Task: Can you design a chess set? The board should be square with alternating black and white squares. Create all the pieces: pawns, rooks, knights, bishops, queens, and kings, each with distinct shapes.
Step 1489:
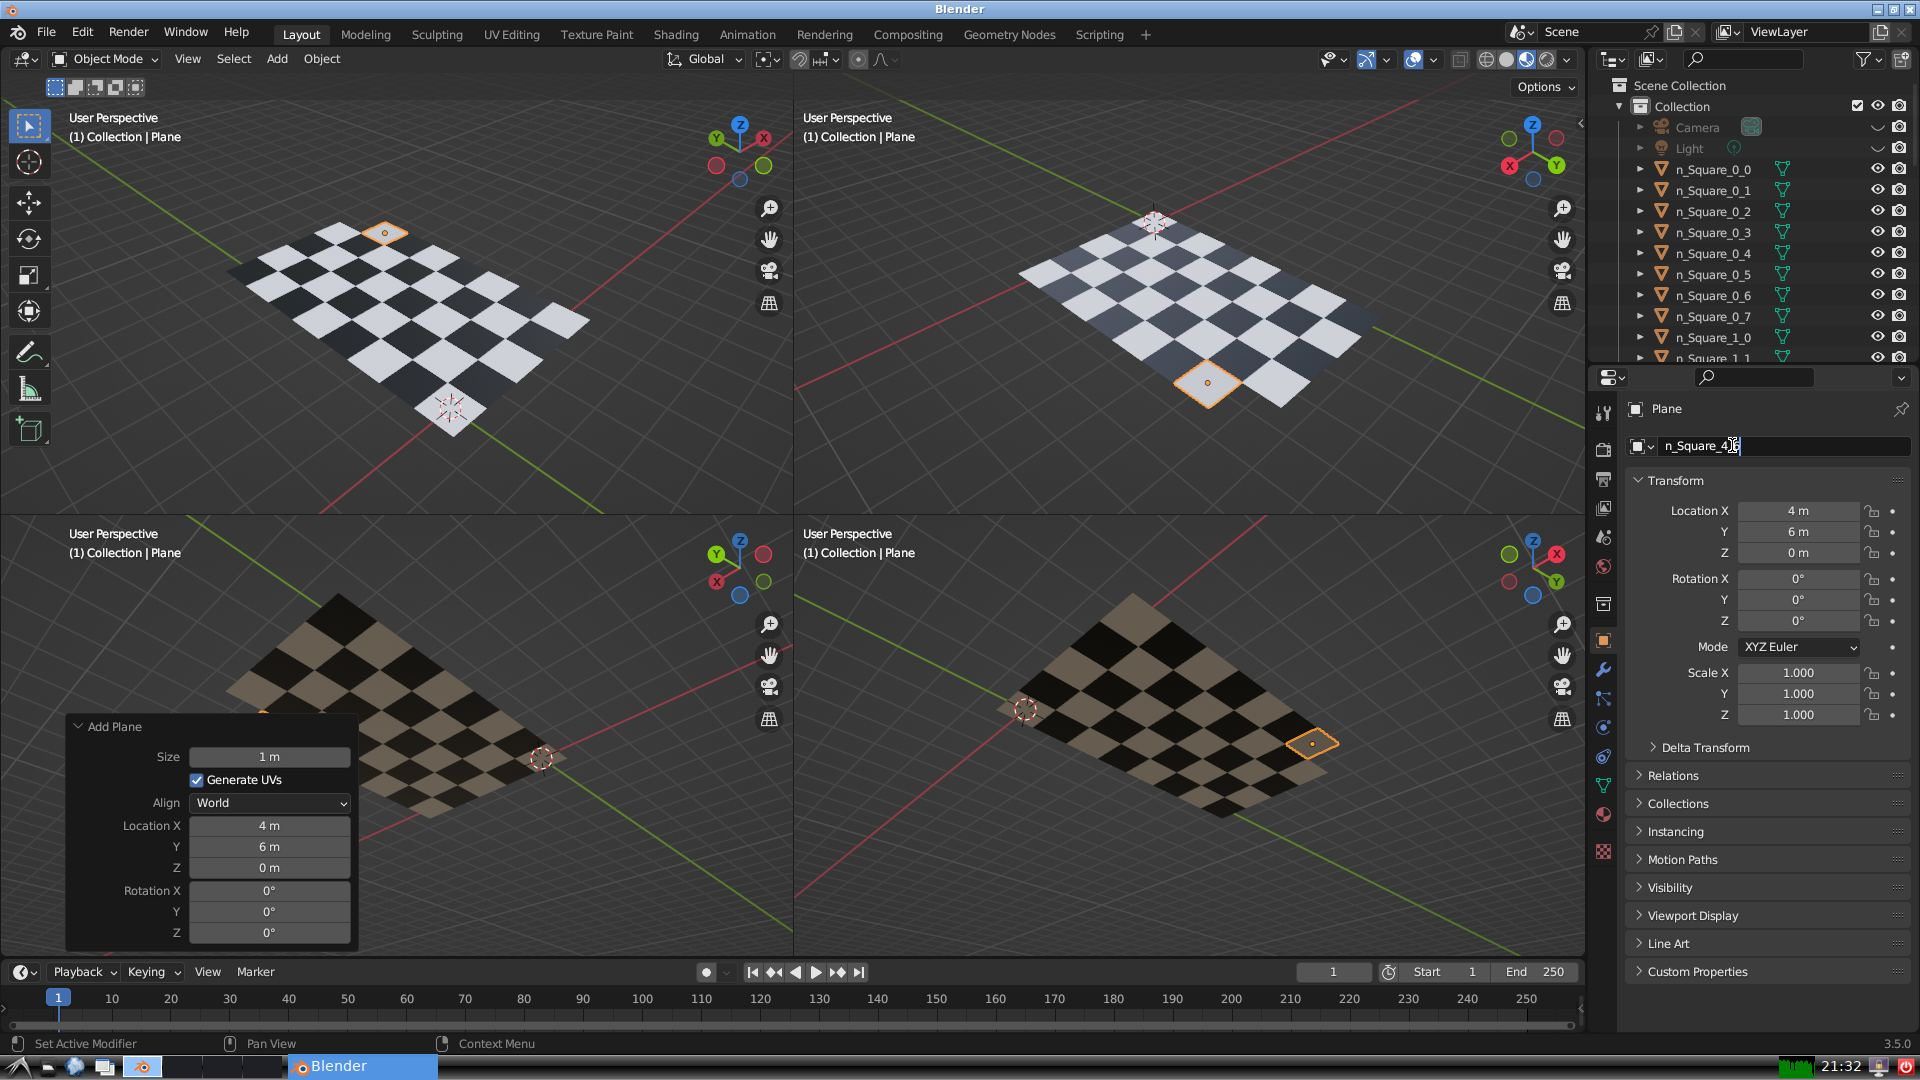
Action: {"key_press": ['Return']}